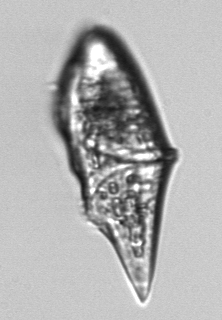
Label: Gyrodinium